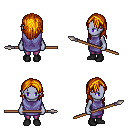
a pixel art fantasy rpg character, female body template, dark elf, purple skin, chain tabard jacket, magenta pants, dark blonde long hairstyle, black shoes, spear, four views (front, back, left, right), 2x2 character sprite sheet, small pixel art, hard edges, no anti-aliasing